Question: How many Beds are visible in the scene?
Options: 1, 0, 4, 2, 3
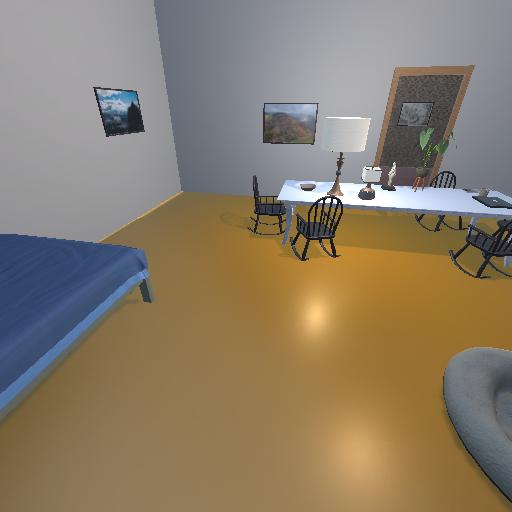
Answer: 1